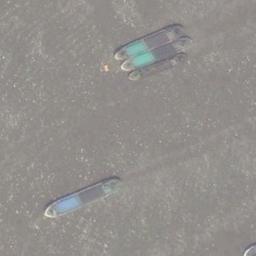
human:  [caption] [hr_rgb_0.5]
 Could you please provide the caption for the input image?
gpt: There are four ships in the black water .

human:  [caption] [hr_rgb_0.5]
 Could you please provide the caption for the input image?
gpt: Several ships are sailing in the yellow water .

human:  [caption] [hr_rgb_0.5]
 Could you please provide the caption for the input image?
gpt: Four blue bulk carriers sail on a gray-blue sea .

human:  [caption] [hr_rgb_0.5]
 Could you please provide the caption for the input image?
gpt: There are several ships at sea .

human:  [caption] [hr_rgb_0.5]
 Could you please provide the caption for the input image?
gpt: There are several ships on the river .